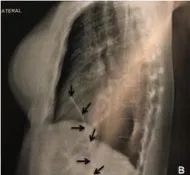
Chest X-ray showing migration of the chemotherapy totally implantable venous access catheter to the hepatic vein. Explanatory Note: Arrows indicate that totally implantable venous catheter for chemotherapy migrated to hepatic vein.
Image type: radiology (x_ray)